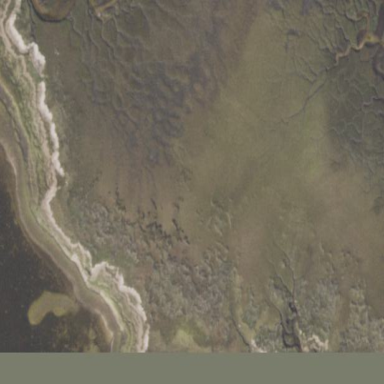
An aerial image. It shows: Saltmarsh wetland.